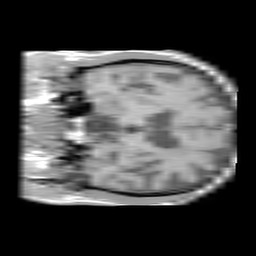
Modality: T1w
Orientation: coronal
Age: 63
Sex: male
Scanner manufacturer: philips
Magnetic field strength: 3 T
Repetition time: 0.2705 s
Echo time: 0.002302 s